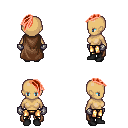
a pixel art fantasy rpg character, female body template, human, tanned skin, brown cape, gold greaves, red long mohawk hairstyle, metal gloves, black shoes, four views (front, back, left, right), 2x2 character sprite sheet, small pixel art, hard edges, no anti-aliasing